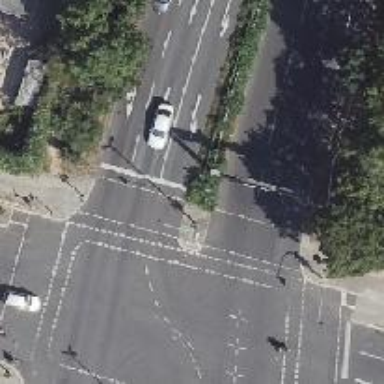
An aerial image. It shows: Traffic island located on footway.